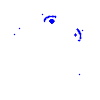
Particle: electron